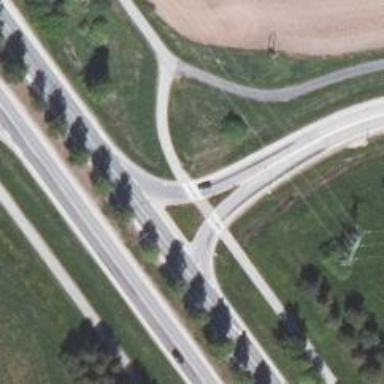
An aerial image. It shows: Trunk link highway.